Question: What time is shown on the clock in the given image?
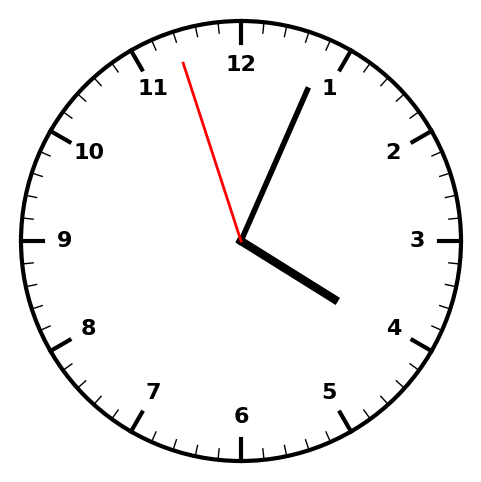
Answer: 04:03:57